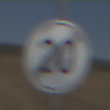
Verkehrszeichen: EndeGeschwindigkeit20
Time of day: Midday
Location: Outdoor (RoadRail)
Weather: Clear
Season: Summer
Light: Natural